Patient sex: M
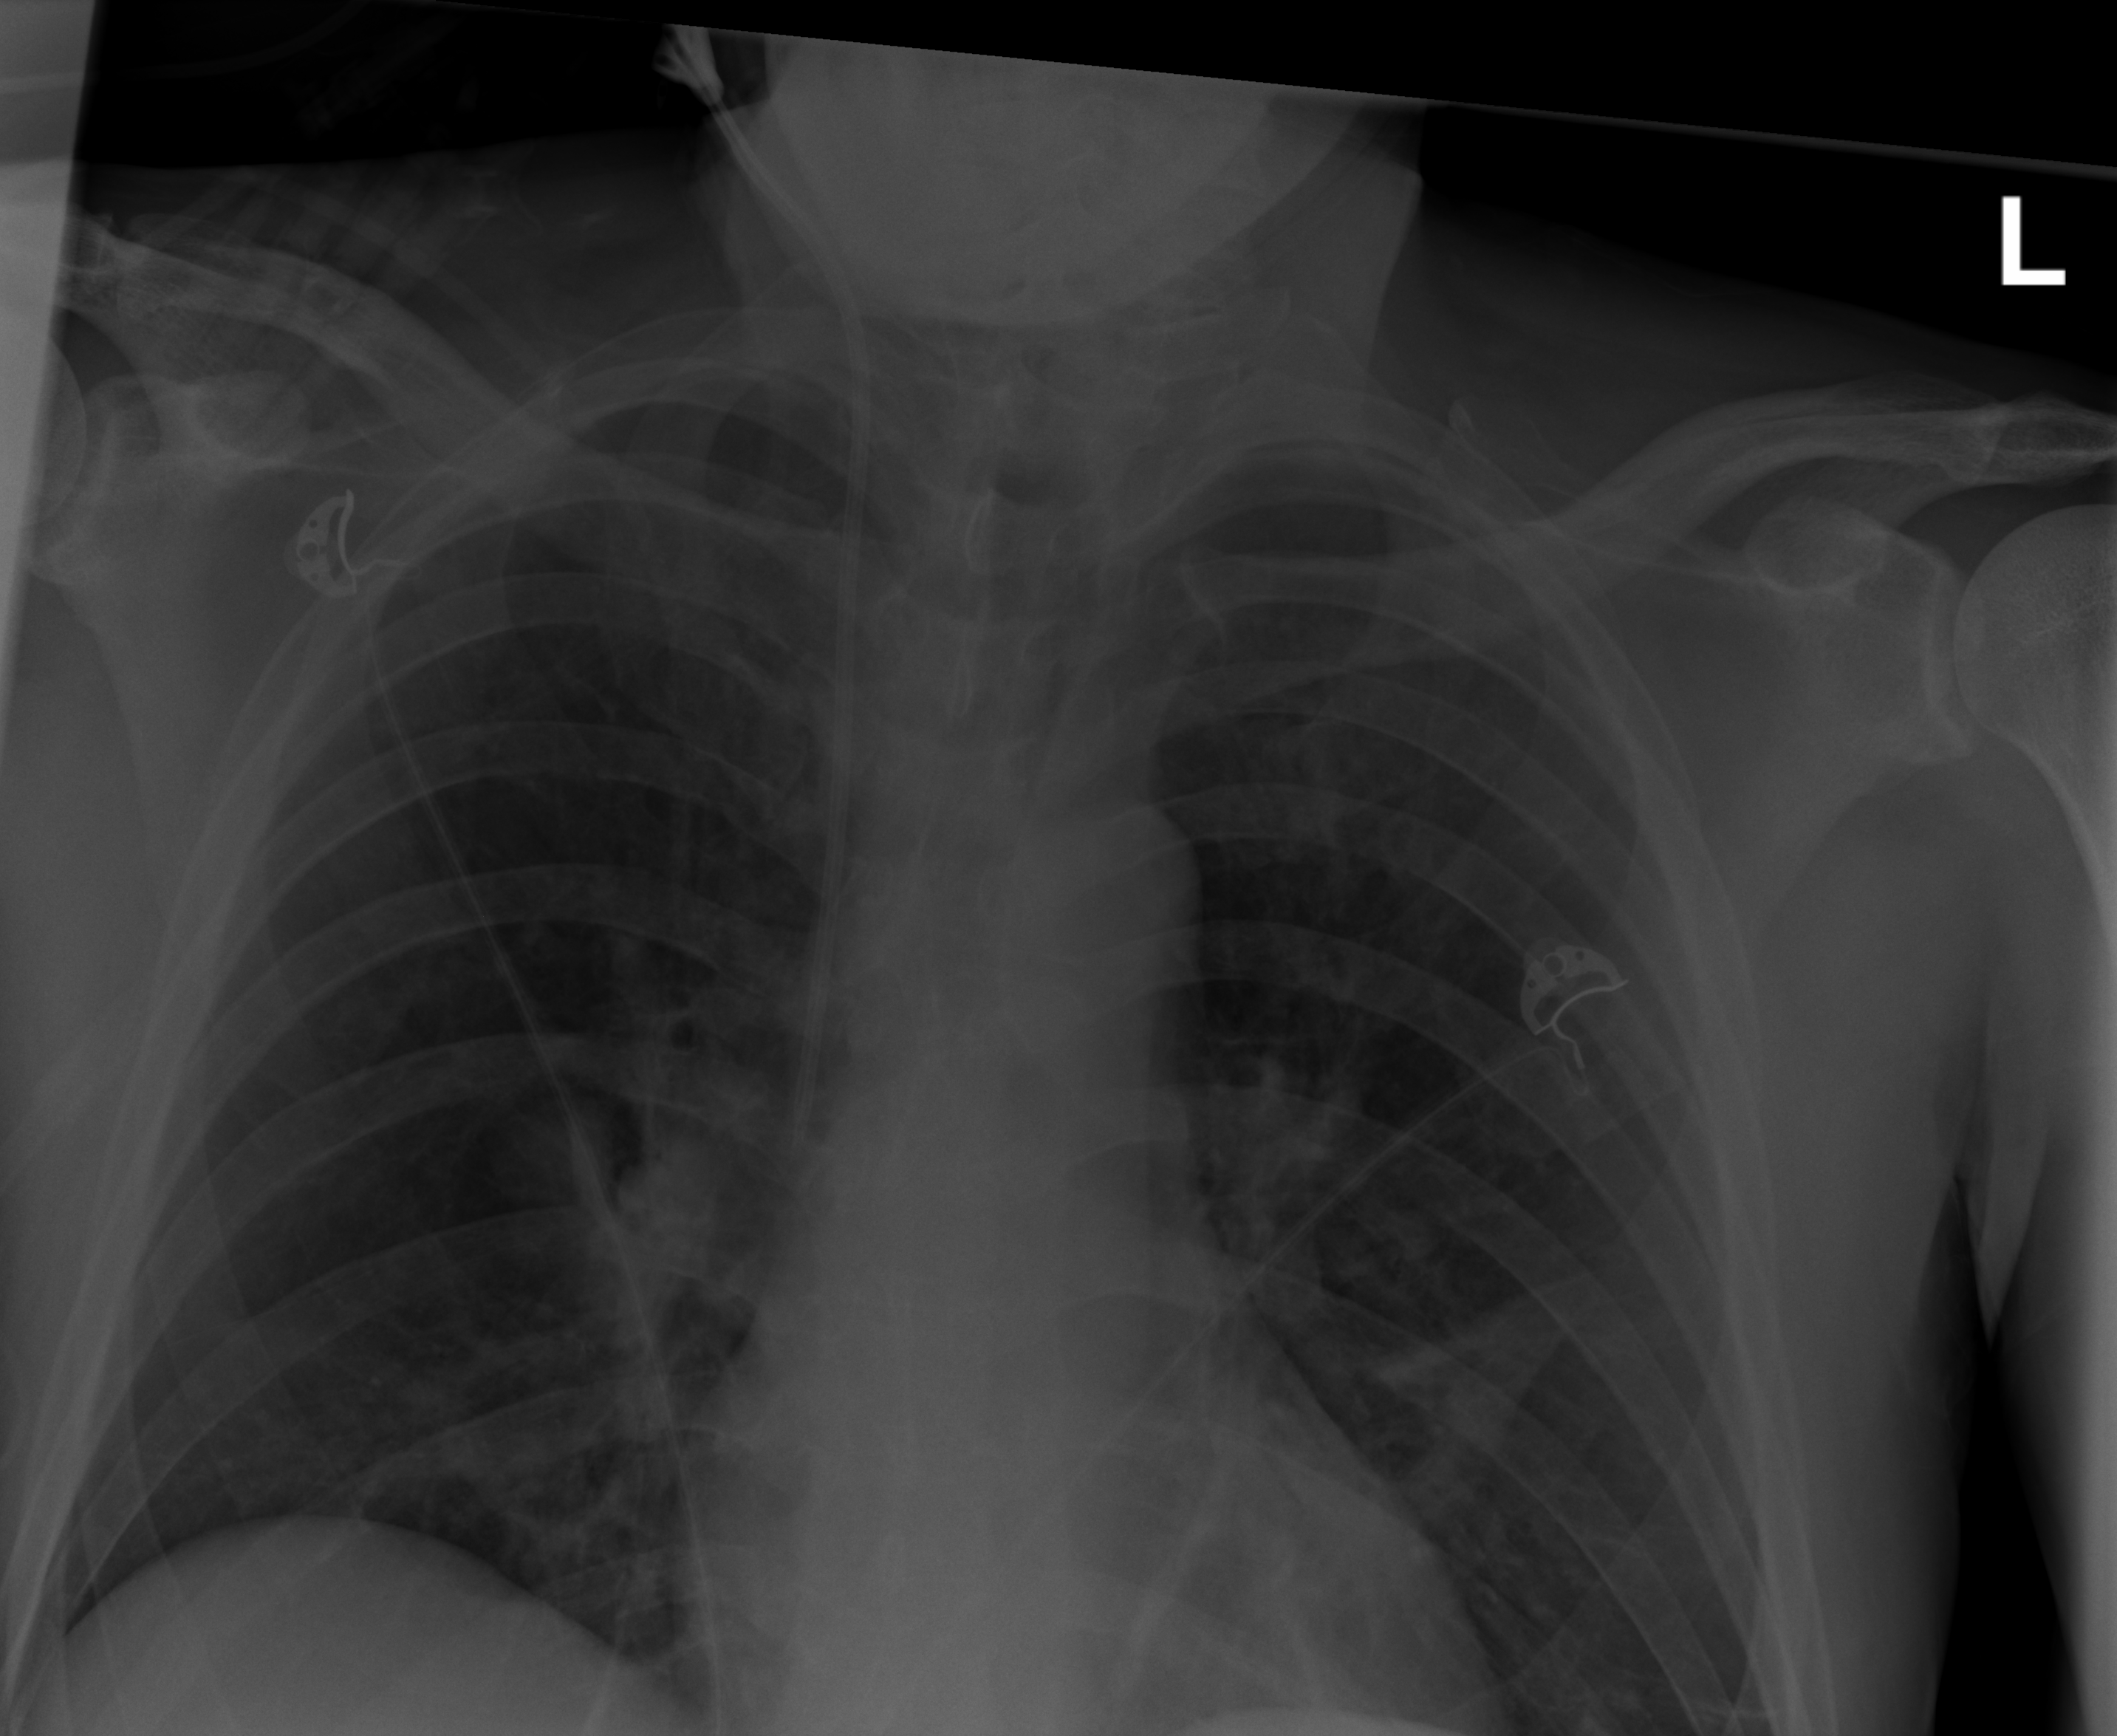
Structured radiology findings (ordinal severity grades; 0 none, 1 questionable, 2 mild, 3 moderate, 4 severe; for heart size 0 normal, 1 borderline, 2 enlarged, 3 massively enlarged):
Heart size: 1
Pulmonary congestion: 0
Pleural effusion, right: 0
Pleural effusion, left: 0
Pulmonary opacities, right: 2
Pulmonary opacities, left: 2
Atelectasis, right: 2
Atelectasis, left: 2